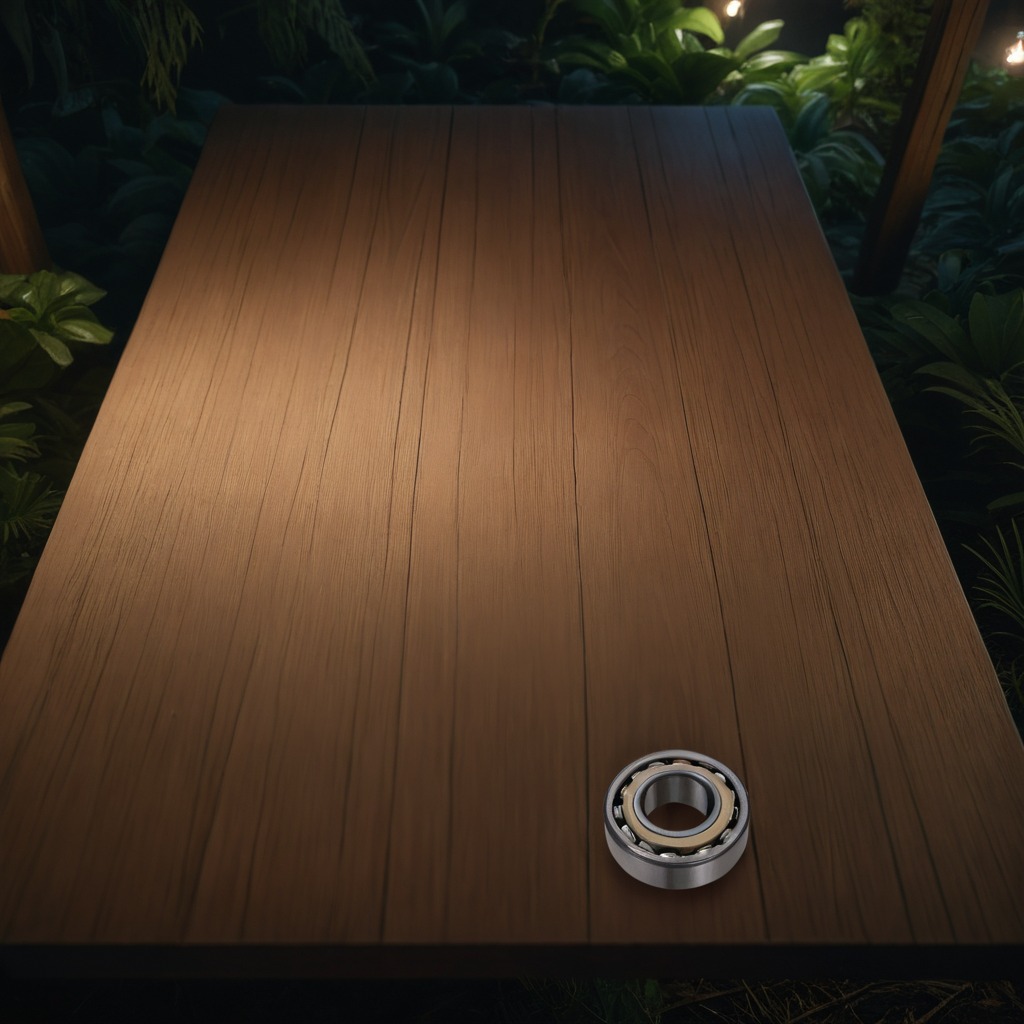
A metal ball bearing lies on the wooden table.